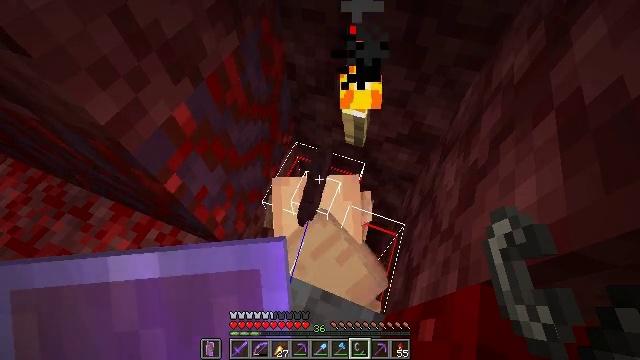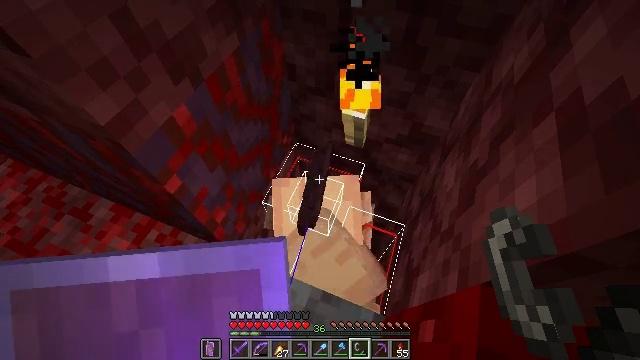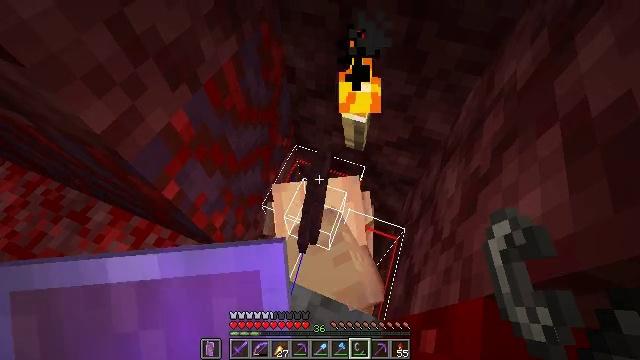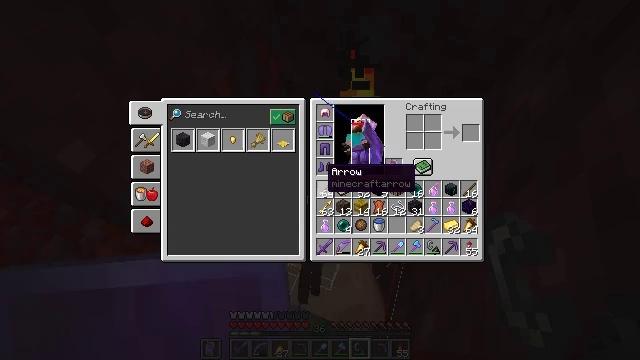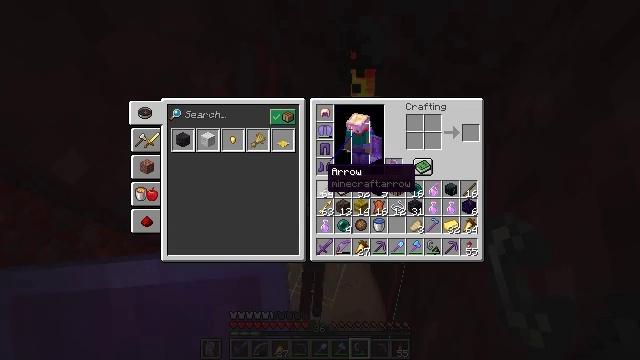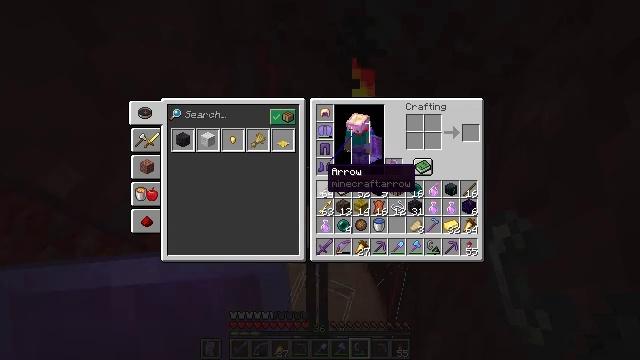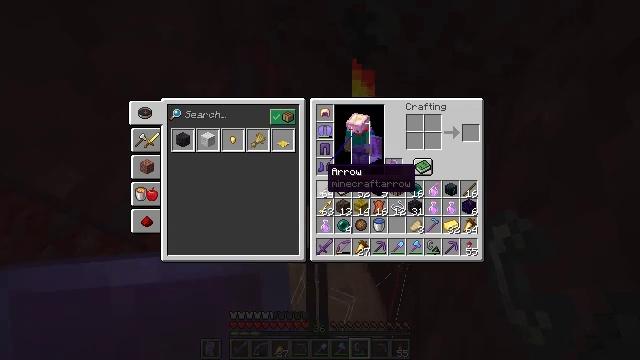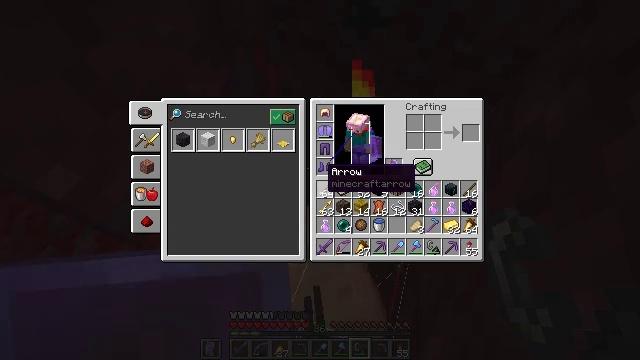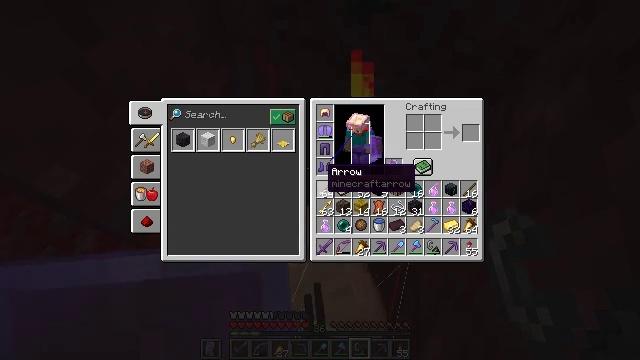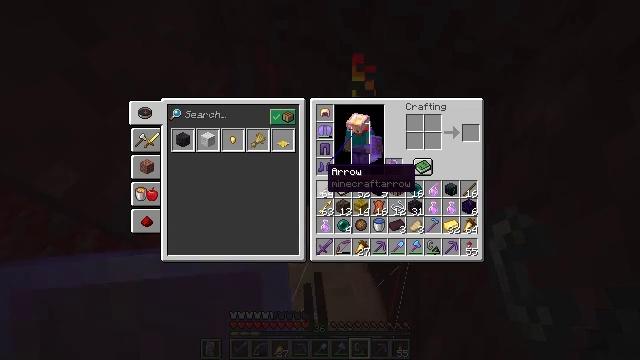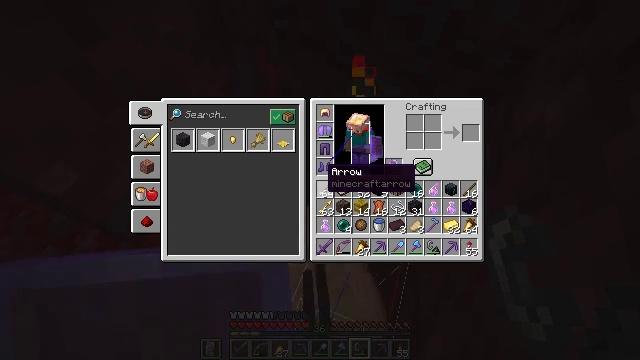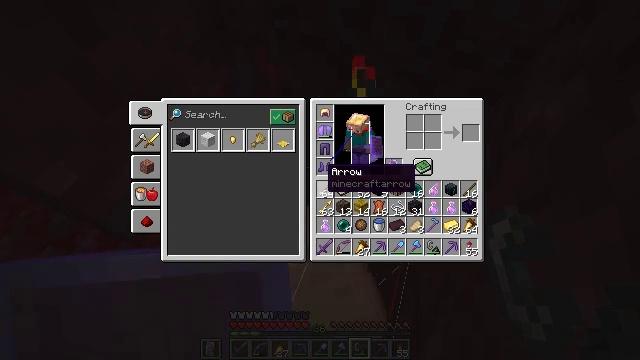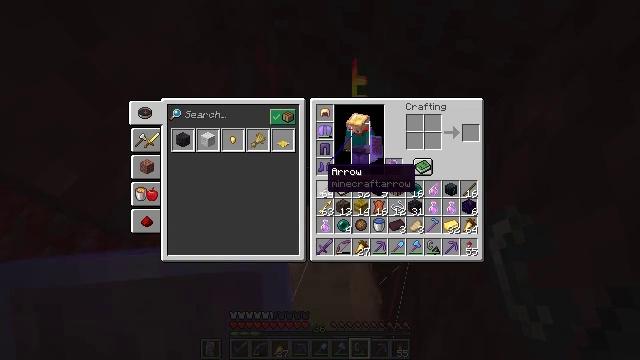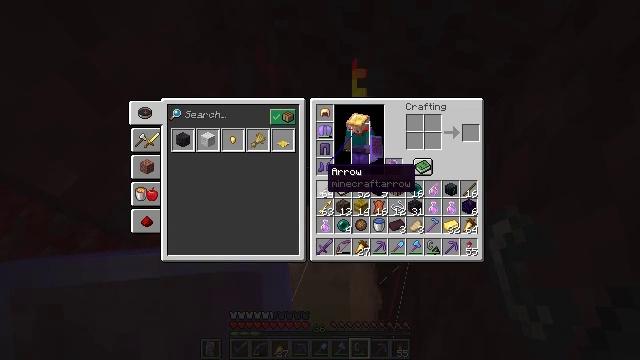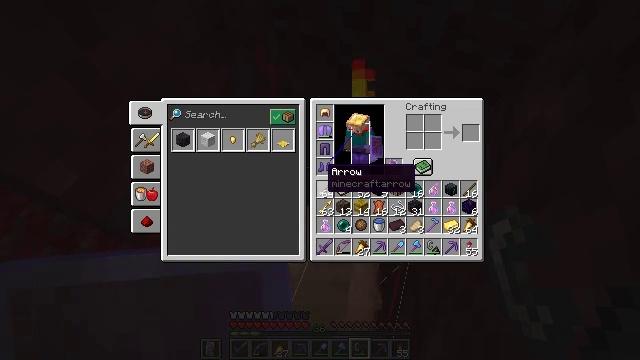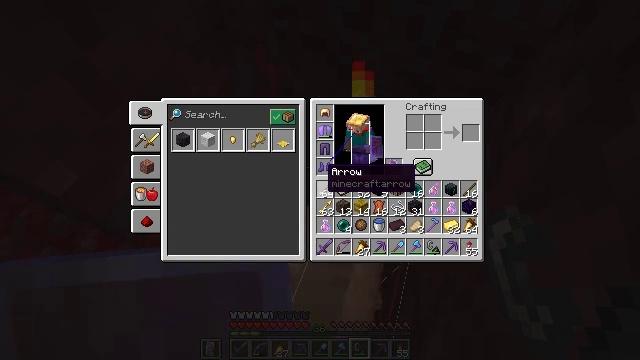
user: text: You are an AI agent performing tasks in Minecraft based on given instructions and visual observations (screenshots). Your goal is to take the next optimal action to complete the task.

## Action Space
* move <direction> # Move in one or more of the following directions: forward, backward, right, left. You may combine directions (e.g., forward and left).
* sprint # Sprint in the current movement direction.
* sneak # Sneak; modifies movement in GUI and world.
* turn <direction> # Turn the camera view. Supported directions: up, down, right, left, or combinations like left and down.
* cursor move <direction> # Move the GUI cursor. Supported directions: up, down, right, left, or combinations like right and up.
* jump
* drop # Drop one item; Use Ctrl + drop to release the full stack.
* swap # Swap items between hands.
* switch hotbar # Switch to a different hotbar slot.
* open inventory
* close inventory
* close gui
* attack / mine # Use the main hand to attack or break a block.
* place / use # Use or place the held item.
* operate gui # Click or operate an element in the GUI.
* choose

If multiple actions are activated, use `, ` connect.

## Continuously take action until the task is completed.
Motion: motion action
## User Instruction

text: Drop a fire charge.
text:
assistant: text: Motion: no_op
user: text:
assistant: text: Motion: move forward
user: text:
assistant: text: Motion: move forward, open inventory
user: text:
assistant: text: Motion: move forward, open inventory
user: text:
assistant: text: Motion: open inventory
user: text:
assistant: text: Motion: no_op
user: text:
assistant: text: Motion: no_op
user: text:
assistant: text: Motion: no_op
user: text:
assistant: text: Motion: no_op
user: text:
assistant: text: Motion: no_op
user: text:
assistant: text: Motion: no_op
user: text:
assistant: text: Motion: no_op
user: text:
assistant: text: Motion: no_op
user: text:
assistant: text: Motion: no_op
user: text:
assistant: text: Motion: no_op
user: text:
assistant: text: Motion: no_op
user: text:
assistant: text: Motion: no_op
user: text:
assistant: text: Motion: no_op
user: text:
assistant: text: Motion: no_op
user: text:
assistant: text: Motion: no_op
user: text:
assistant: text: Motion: cursor move right and down
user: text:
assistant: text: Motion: cursor move right and down
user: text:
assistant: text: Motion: no_op
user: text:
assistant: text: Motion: no_op
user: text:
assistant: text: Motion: no_op
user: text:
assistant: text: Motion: no_op
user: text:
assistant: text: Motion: no_op
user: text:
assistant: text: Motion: cursor move up
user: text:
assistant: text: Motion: cursor move up
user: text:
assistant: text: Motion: no_op